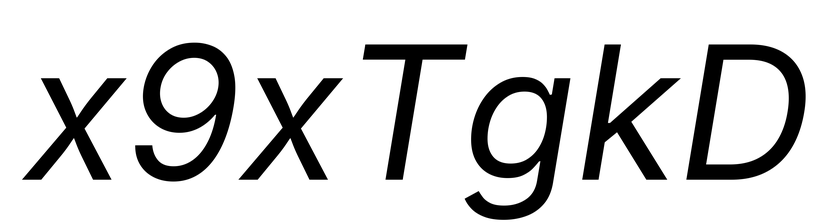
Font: Inter-Italic_Italic